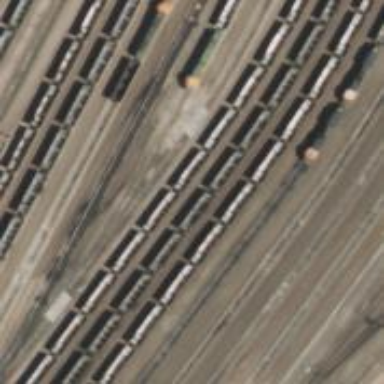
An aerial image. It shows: Railway yard used for servicing trains.